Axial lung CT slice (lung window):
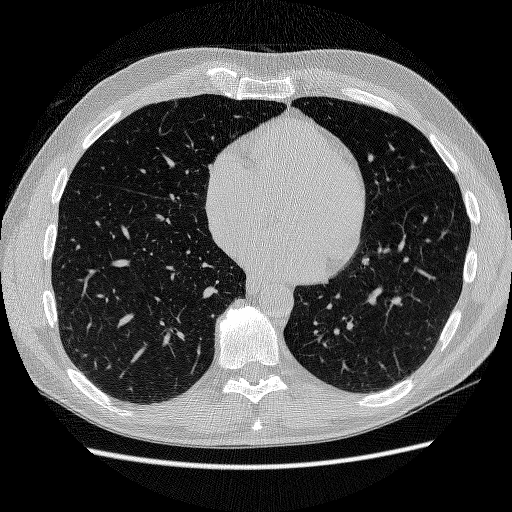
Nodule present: no